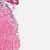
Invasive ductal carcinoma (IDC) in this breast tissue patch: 0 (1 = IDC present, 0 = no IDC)